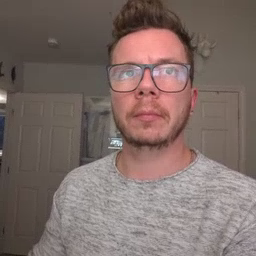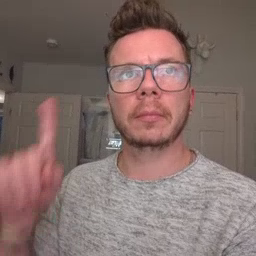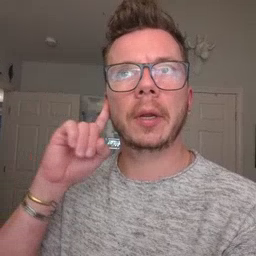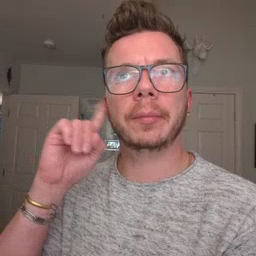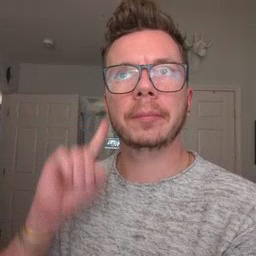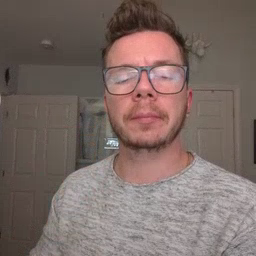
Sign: hear